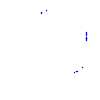
Particle: kaon